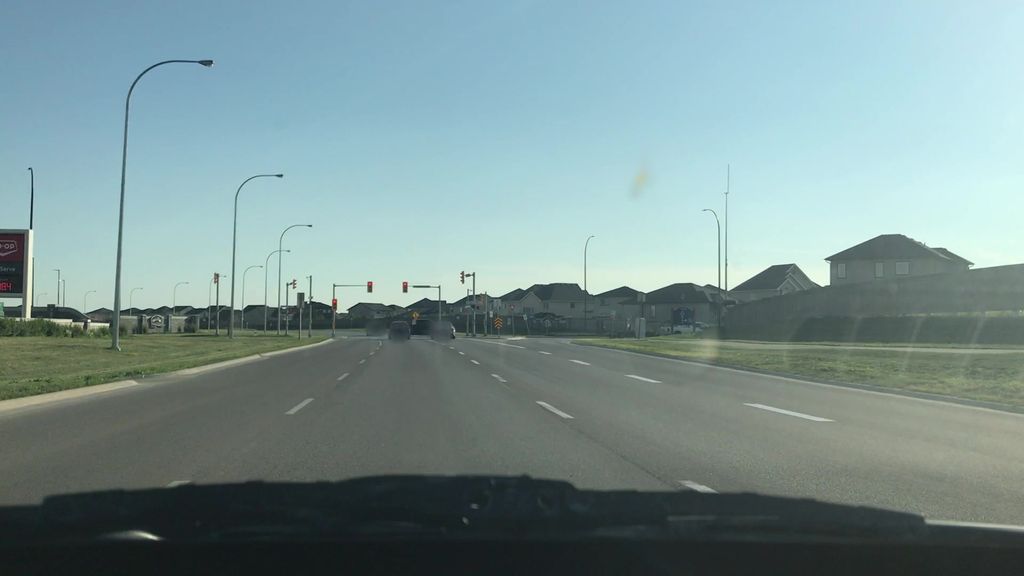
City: winnipeg